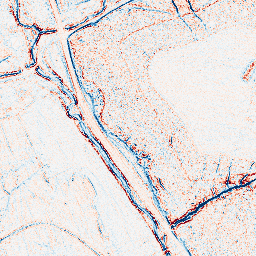
Category: edge_preserving
Decomposition family: bilateral
Decomposition parameters: d: 5
sigma_color: 25
sigma_space: 50
Upsampling method: regularized
Upsampling parameters: scale: 4
lambda_reg: 0.01
Upsampling scale: 4